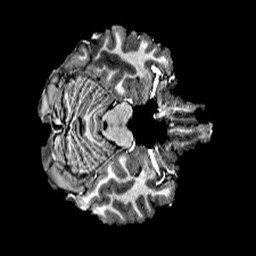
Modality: T1w
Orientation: axial
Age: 21
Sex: female
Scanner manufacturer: siemens
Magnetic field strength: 6.98 T
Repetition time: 6 s
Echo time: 0.00302 s